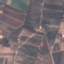
Label: PermanentCrop